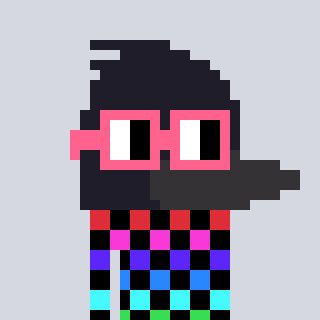
a pixel art character with square pink glasses, a raven-shaped head and a redpinkish-colored body on a cool background